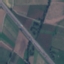
Land use / land cover class: Highway